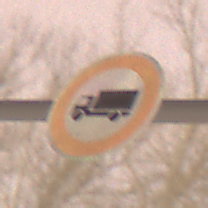
Verkehrszeichen: VerbotFuerKraftfahrzeugeUeberDreiKommaFuenfTonnen
Umgebung: Outdoor, Urban
Tageszeit: Night
Wetter: Overcast
Licht: Artificial
Jahreszeit: Winter
Kontrast: MediumContrast